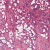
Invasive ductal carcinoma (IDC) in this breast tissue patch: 1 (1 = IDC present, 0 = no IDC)